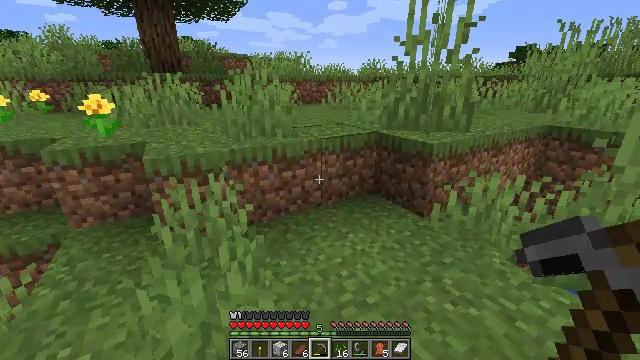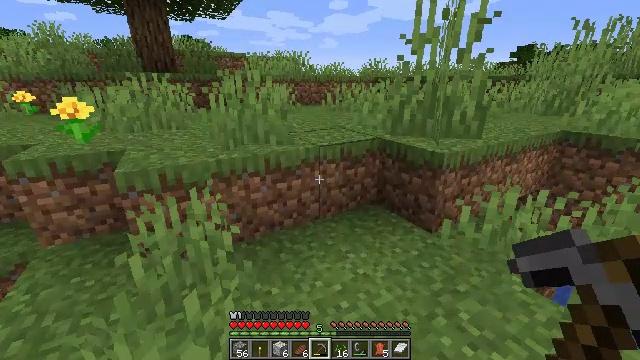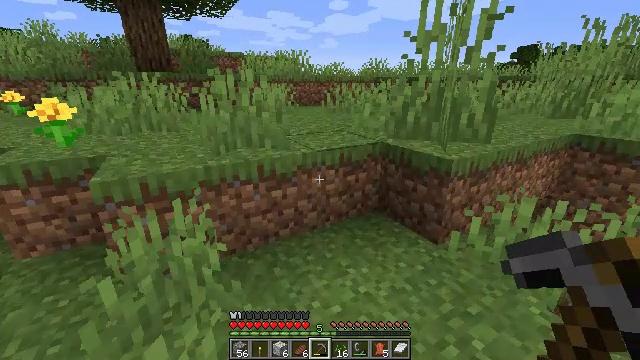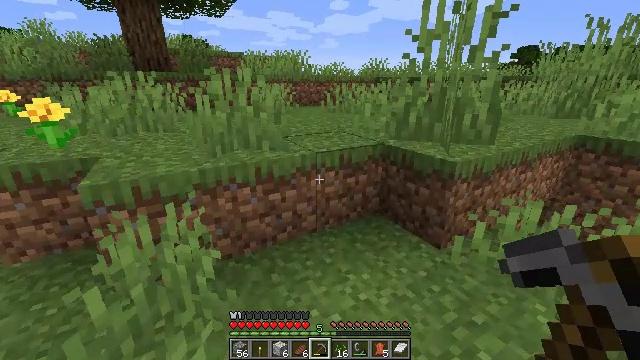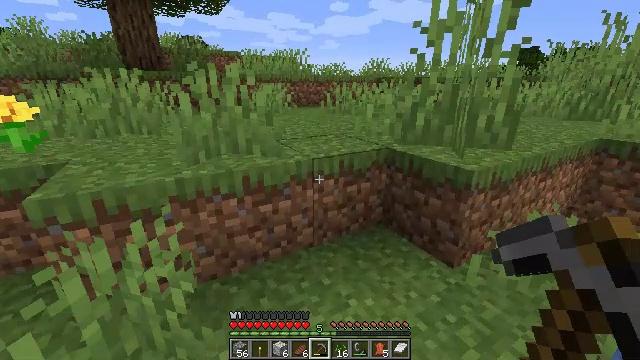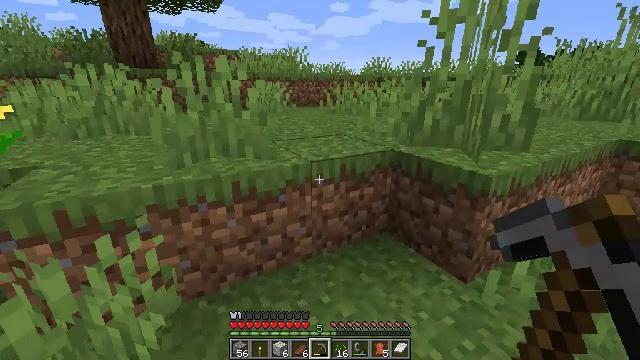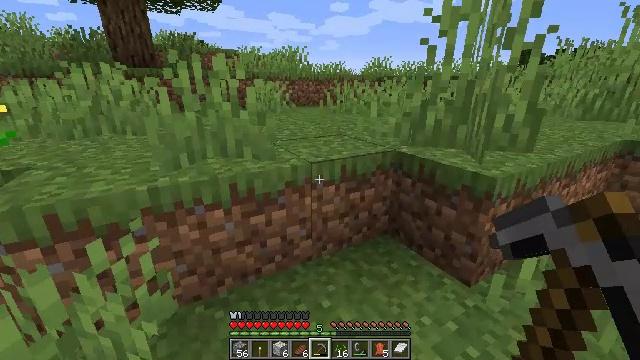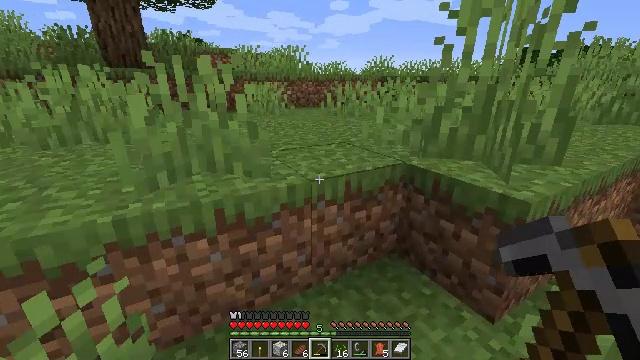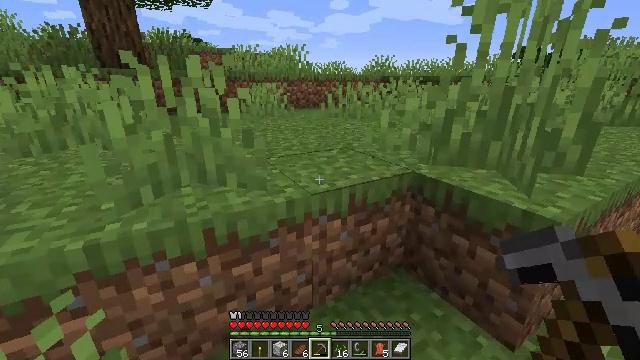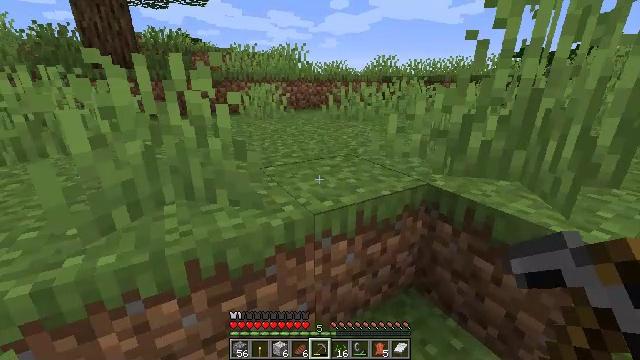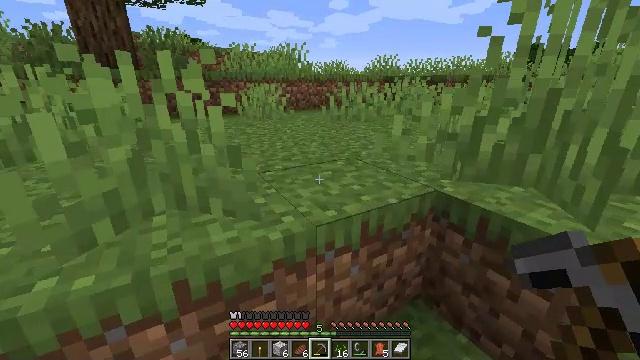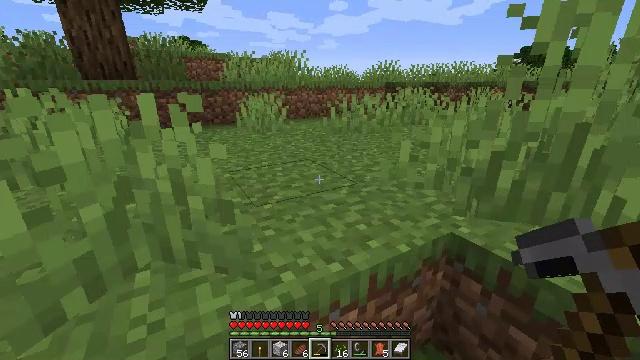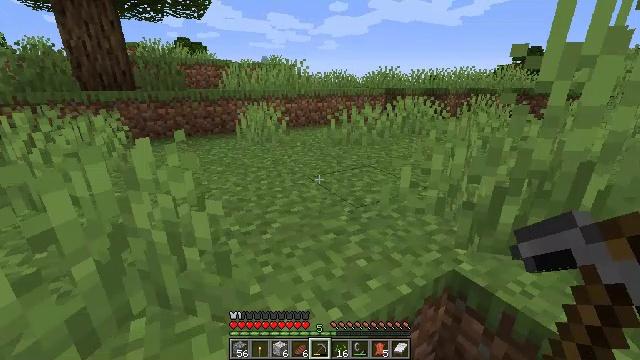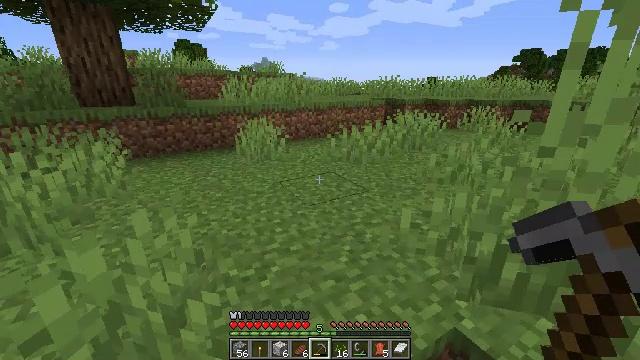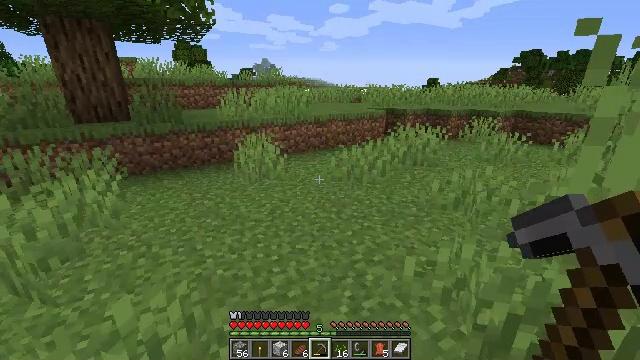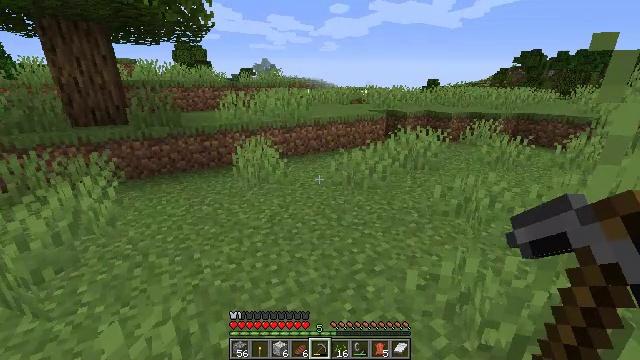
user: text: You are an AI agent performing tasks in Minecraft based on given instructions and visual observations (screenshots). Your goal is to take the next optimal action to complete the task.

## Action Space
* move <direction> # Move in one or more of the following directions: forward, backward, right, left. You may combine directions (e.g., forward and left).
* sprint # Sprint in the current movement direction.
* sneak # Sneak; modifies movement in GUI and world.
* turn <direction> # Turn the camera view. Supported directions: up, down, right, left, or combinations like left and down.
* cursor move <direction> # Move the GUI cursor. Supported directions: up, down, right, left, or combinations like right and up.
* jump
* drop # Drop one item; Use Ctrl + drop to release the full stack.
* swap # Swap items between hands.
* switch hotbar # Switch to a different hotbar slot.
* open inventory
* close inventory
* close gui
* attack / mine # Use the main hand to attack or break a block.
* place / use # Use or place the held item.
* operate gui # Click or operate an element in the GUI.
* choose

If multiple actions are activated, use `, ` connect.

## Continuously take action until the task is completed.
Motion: motion action
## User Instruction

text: Break the birch log in the forest.
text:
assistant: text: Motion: move forward
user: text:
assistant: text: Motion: move forward
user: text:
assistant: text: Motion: move forward
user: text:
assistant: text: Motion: move forward
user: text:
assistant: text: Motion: move forward
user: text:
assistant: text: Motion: move forward
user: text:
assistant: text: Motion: move forward
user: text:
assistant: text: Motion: move forward
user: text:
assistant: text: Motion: move forward
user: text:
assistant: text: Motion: move forward
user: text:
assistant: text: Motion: move forward, jump
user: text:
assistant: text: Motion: move forward, jump
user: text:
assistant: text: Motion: move forward, jump
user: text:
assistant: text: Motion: move forward, jump
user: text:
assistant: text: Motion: move forward, jump
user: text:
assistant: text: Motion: move forward, jump
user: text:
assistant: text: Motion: move forward
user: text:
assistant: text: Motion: move forward
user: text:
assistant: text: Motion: move forward
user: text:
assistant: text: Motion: move forward
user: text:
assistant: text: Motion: move forward
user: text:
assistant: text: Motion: move forward
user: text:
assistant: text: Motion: move forward
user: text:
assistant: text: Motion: move forward
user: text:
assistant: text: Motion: move forward
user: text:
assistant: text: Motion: move forward
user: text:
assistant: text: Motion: move forward
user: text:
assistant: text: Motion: move forward
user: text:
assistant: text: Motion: move forward
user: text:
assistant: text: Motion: move forward